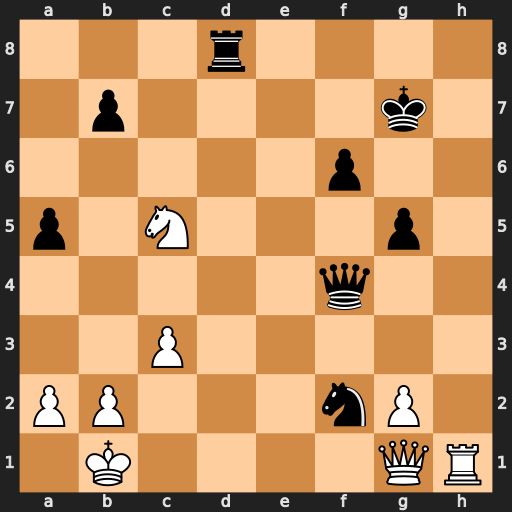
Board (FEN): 3r4/1p4k1/5p2/p1N3p1/5q2/2P5/PP3nP1/1K4QR
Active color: w
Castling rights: -
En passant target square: -
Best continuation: Ne6+ Kg8 Nxf4